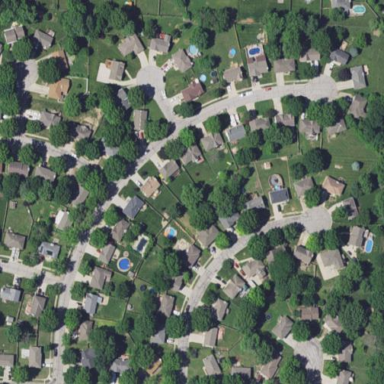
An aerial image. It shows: This residential area consists of single-family homes.